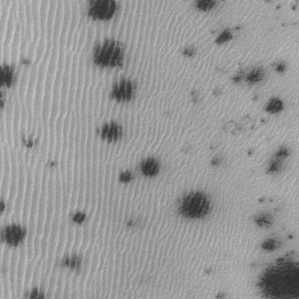
Label: frost